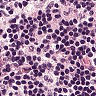
Metastatic tissue present: no